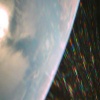
Label: sunburn